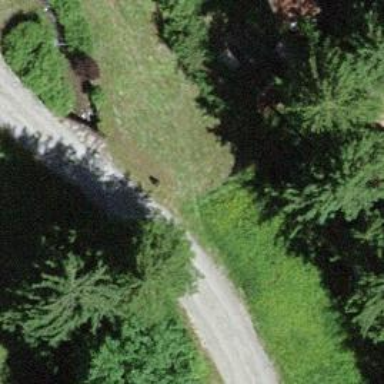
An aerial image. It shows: Track road with pebblestone surface that crosses over bridge.